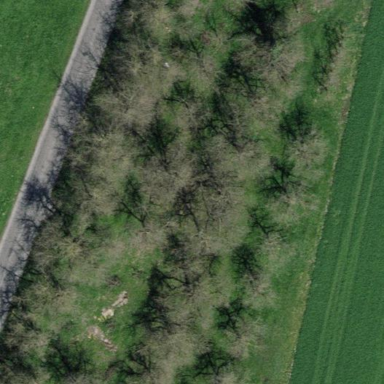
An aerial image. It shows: Orchard.